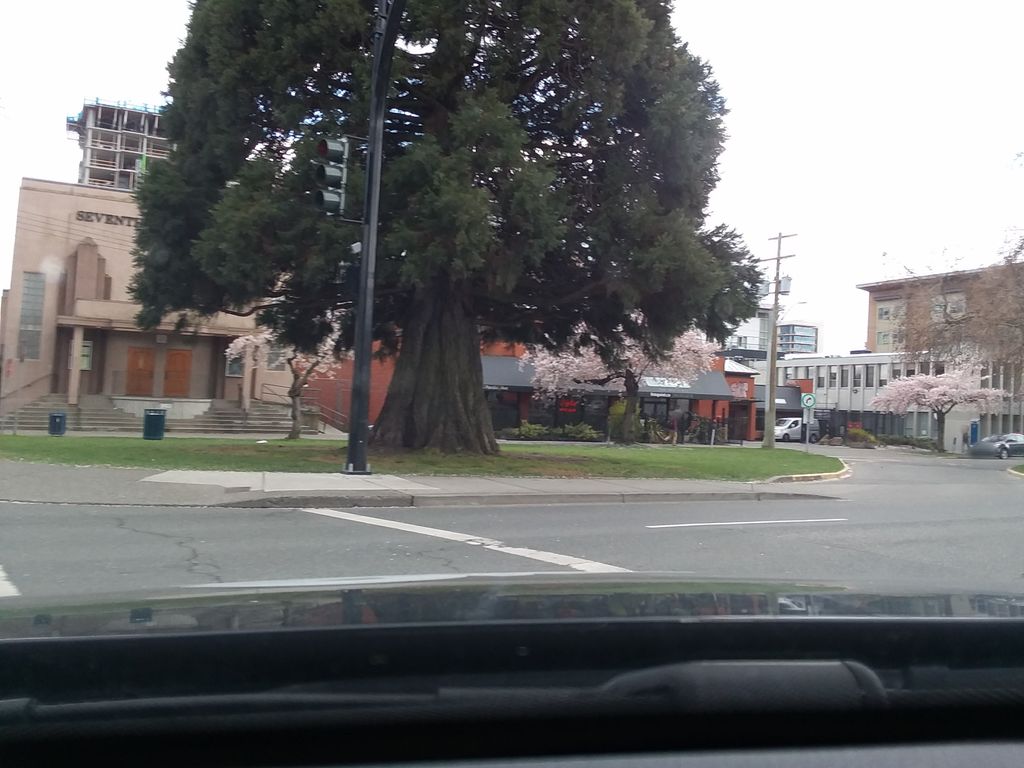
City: victoria